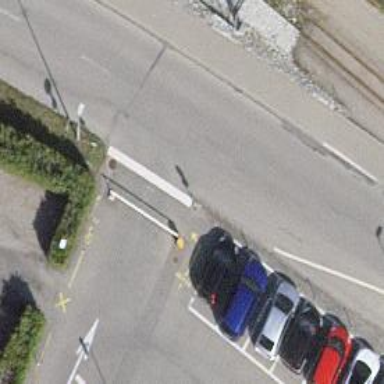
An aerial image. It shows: Lift gate barrier.